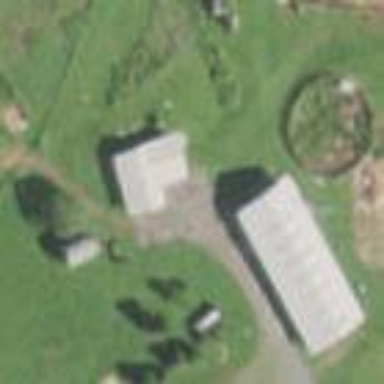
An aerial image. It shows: Farmyard area.